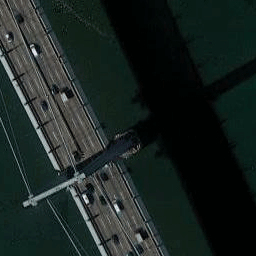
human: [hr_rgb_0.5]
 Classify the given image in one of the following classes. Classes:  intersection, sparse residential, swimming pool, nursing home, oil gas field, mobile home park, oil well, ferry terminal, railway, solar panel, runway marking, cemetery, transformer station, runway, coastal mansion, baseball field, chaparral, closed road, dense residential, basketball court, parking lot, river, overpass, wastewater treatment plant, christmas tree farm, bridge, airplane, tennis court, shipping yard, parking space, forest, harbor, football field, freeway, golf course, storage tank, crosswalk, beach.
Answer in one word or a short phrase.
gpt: bridge